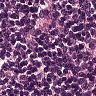
Metastatic tissue present: no